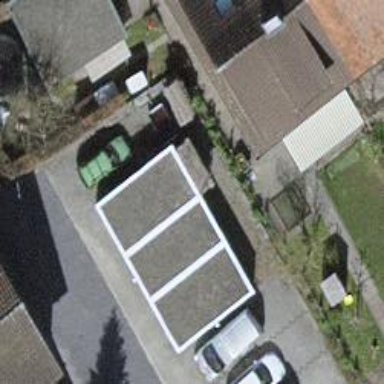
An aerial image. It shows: Group of garages.